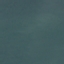
Label: SeaLake